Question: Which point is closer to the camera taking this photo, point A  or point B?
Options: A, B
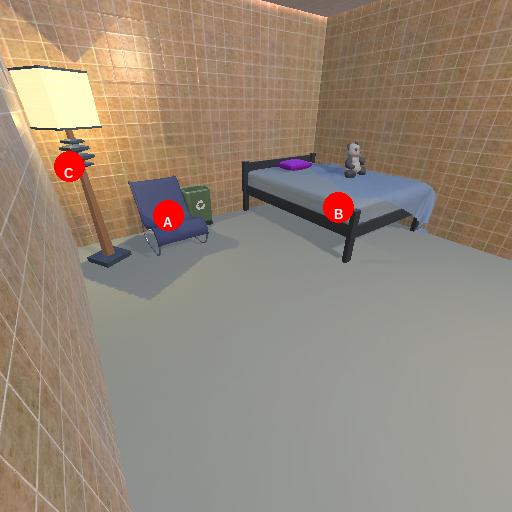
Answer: A